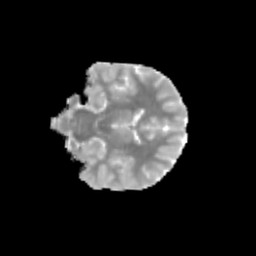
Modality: MD
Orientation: coronal
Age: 13
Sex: female
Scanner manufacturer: siemens
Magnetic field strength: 3 T
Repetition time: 3.8 s
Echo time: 0.07 s